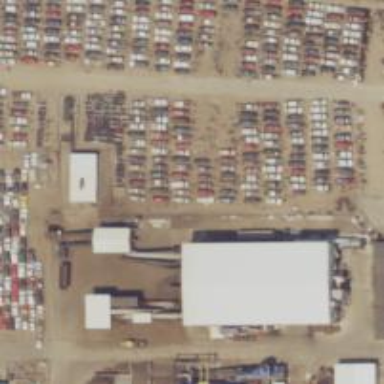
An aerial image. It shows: Scrap yard located in industrial area.